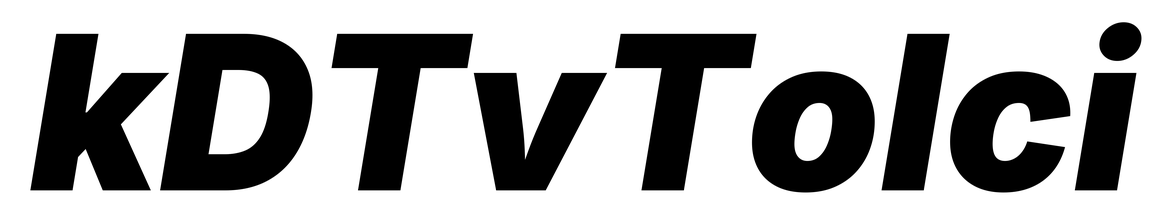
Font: Inter-Italic_Black_Italic